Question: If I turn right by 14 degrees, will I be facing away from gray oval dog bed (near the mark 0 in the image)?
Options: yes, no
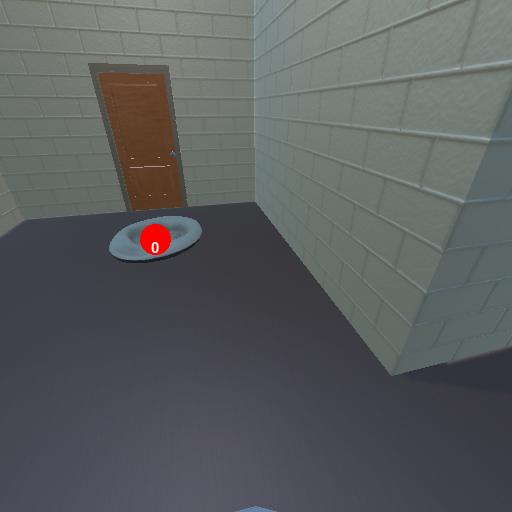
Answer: yes